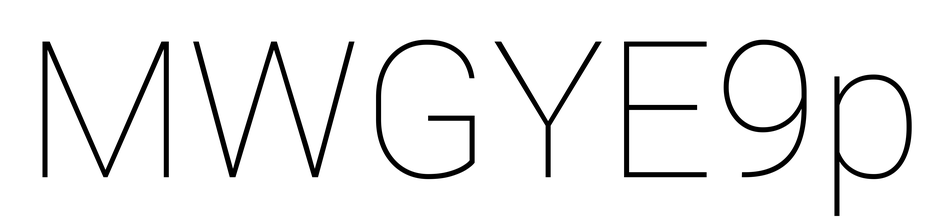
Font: Roboto_Thin